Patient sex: M
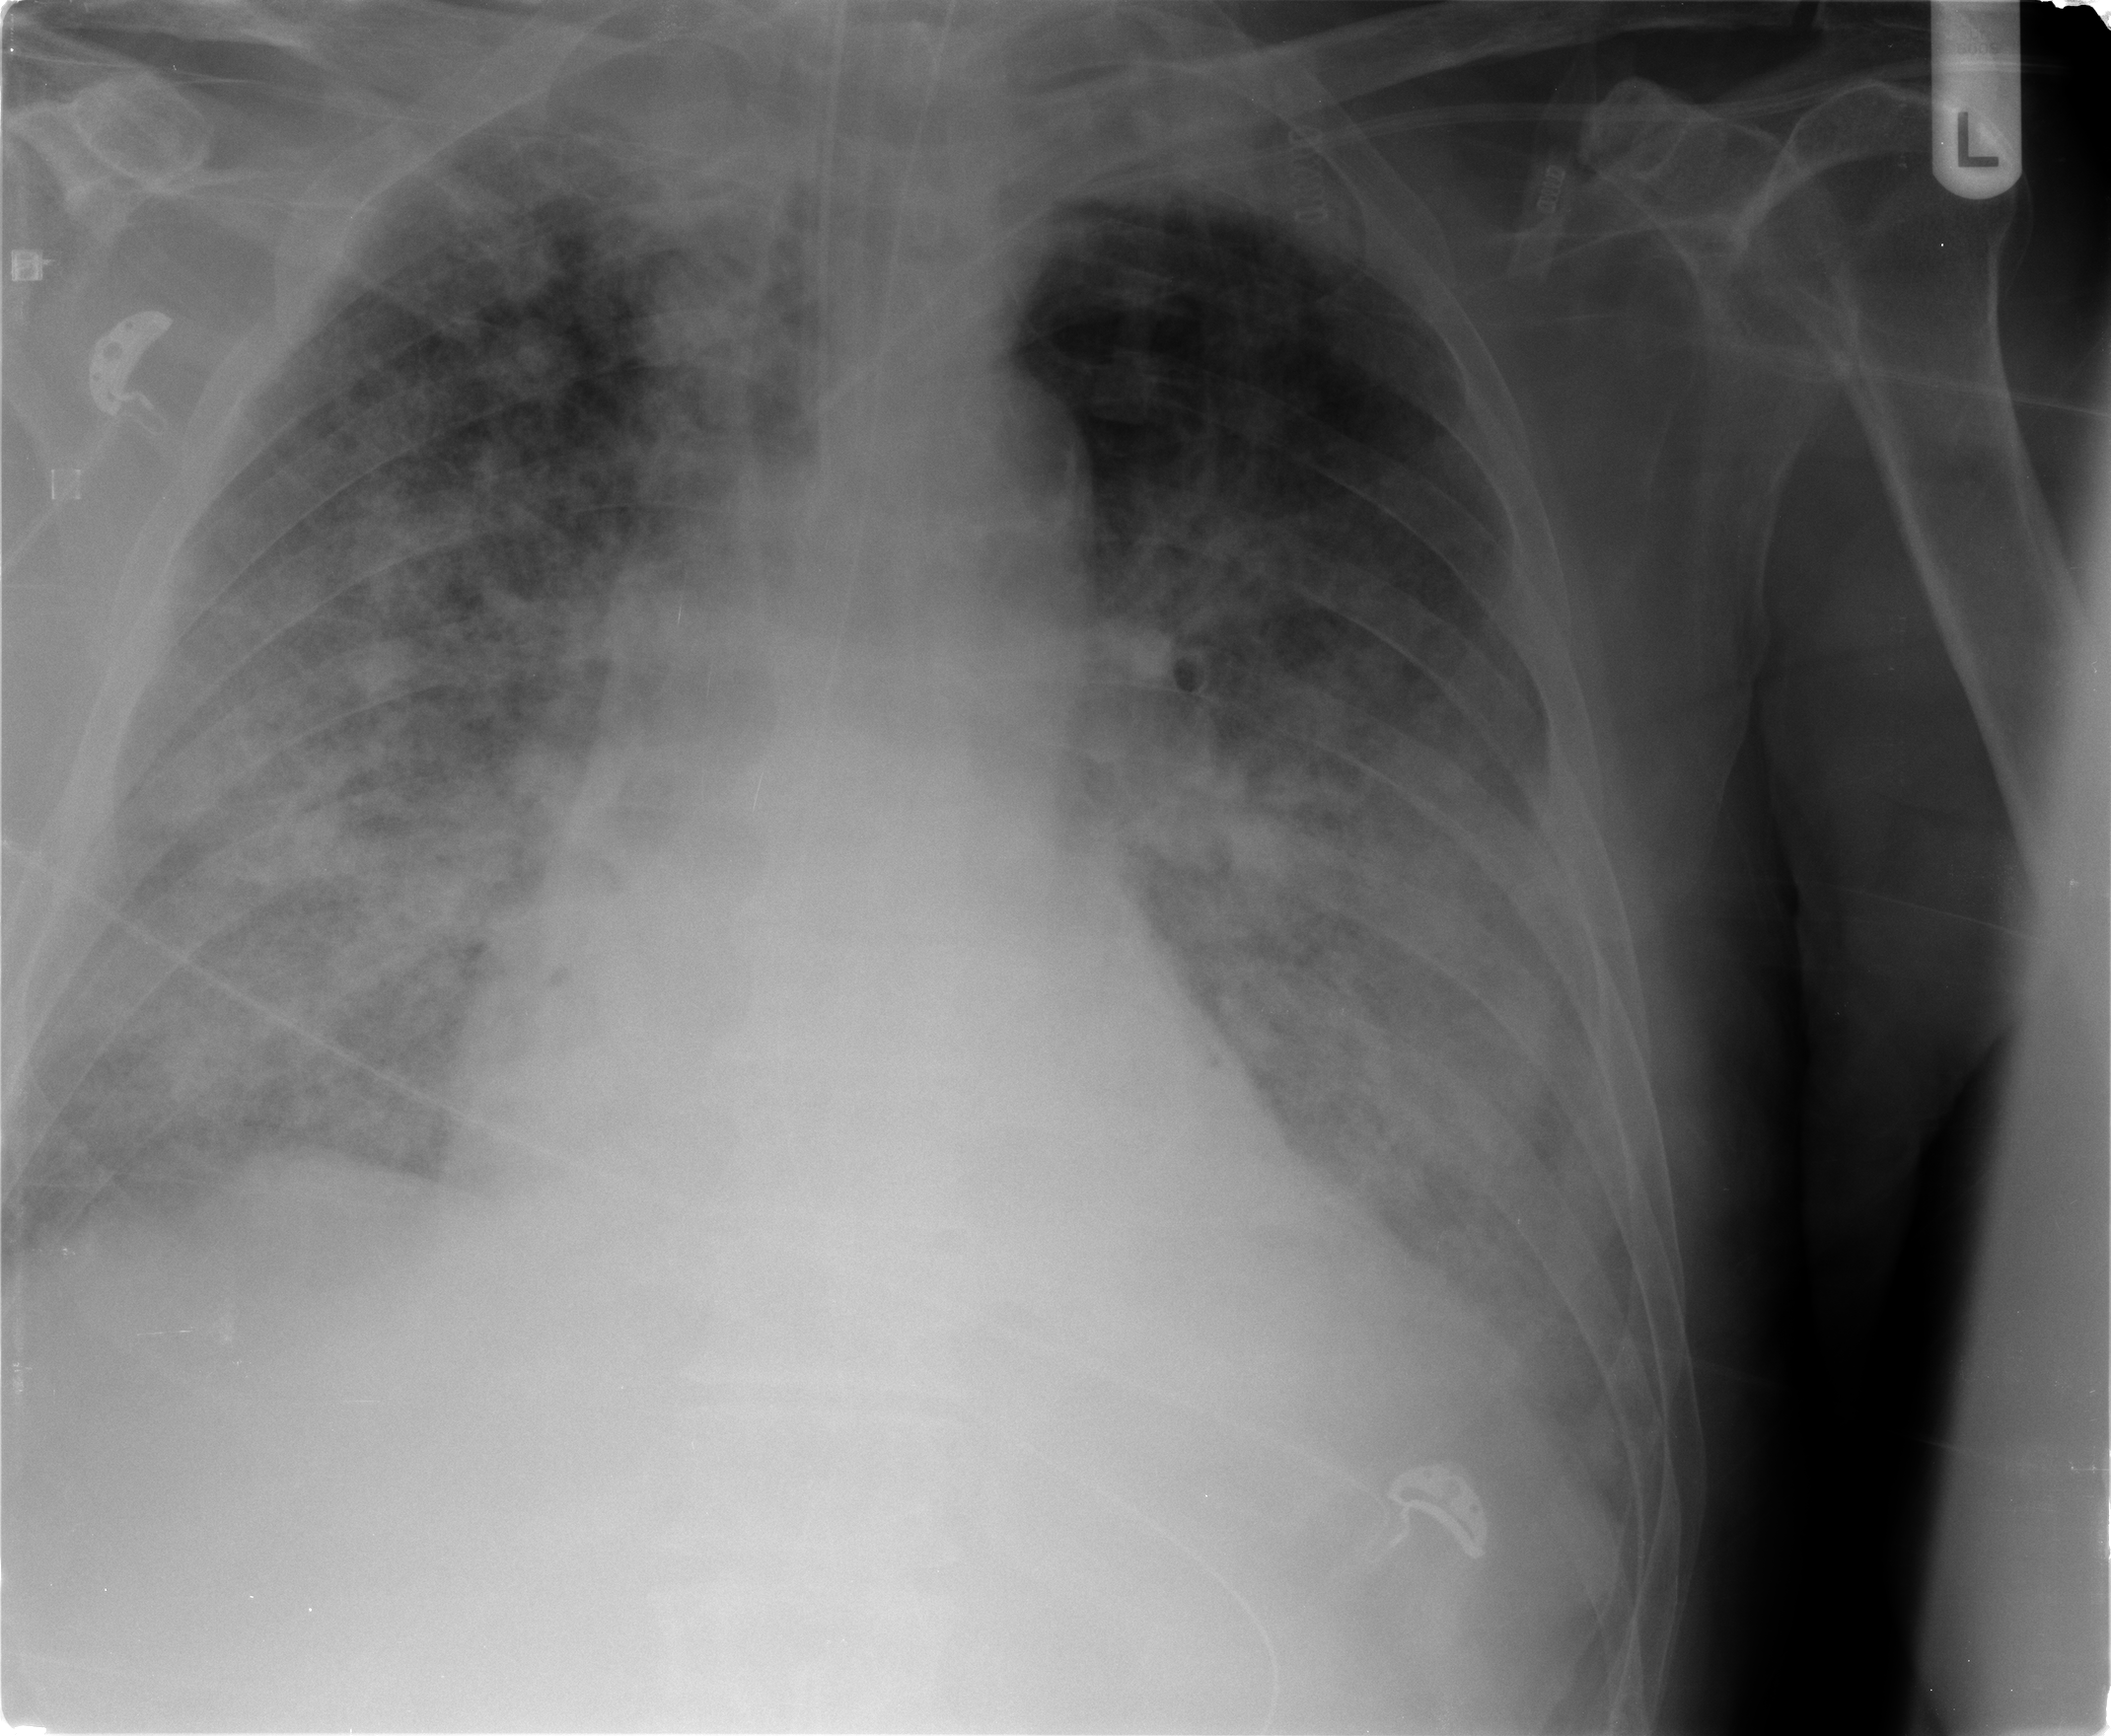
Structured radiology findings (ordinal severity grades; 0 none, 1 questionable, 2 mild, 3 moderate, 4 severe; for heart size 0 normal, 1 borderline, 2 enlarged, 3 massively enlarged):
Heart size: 2
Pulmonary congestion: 3
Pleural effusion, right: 0
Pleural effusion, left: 0
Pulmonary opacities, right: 3
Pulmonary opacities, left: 3
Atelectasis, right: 3
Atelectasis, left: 3